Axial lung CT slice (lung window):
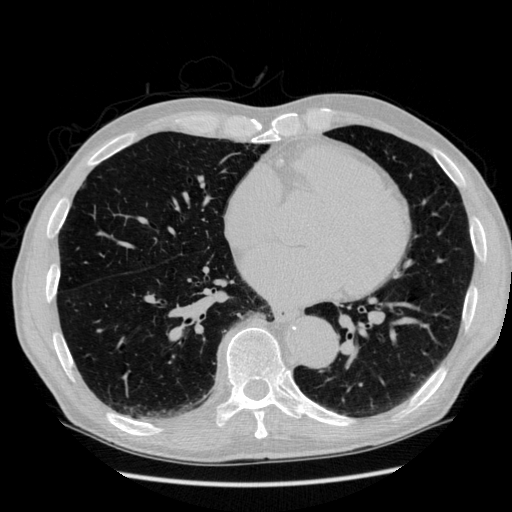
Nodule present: no